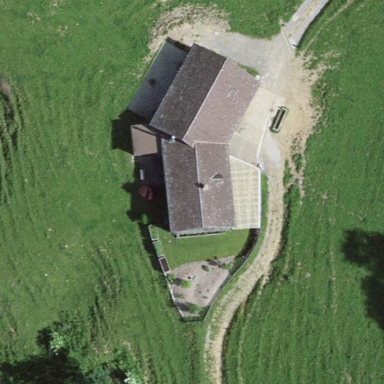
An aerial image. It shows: Farm building with gabled roof.